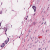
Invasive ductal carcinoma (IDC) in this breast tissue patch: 1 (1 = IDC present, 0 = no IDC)